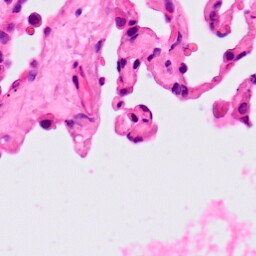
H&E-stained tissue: Lung